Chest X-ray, PA view. Patient: 53 years old, sex F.
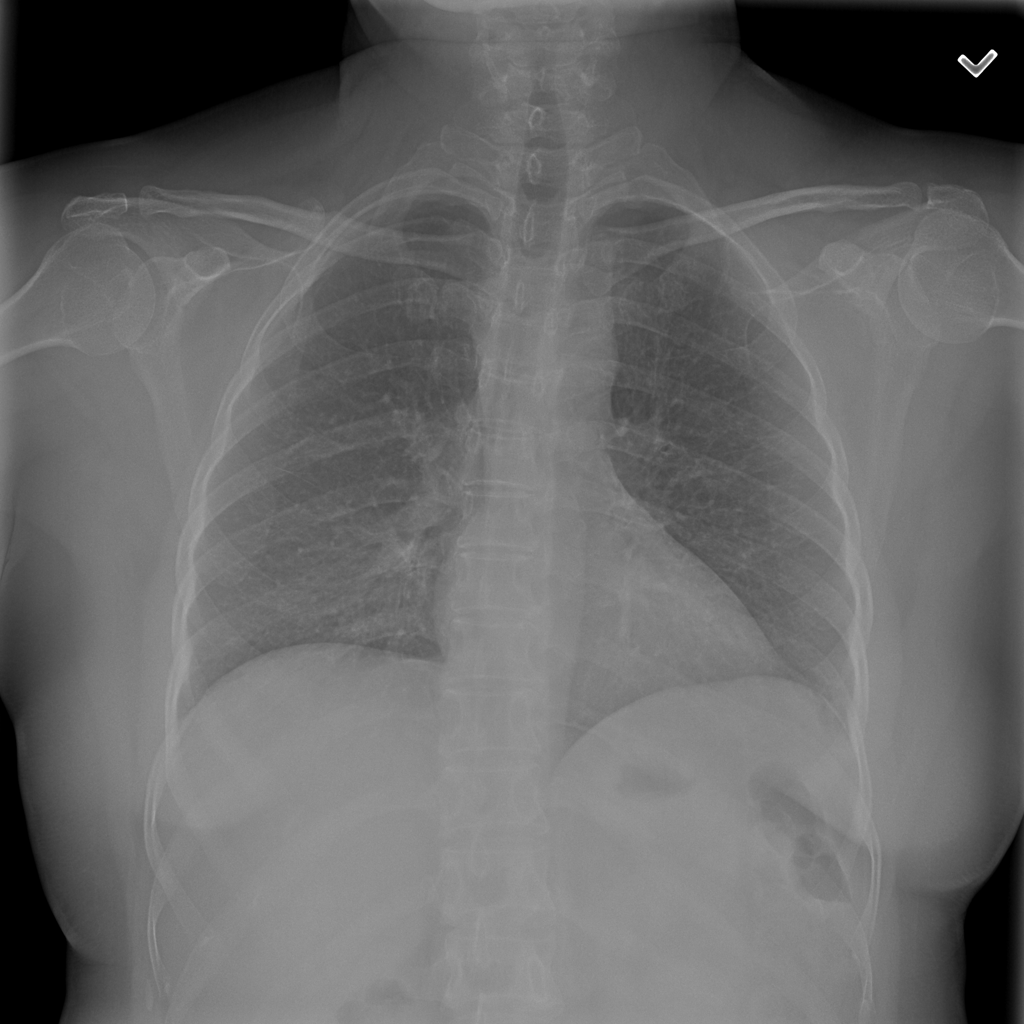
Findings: No Finding